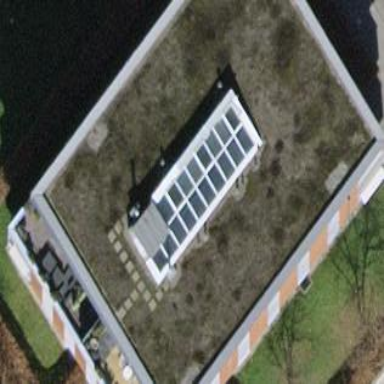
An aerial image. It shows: Flat-roofed residential building.